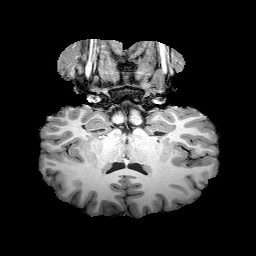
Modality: T1w
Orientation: sagittal
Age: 19
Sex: male
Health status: healthy